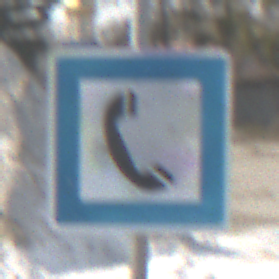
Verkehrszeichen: Fernsprecher
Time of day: Midday
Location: Outdoor (Suburban)
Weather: PartlyCloudy
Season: NotSpecified
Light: Natural